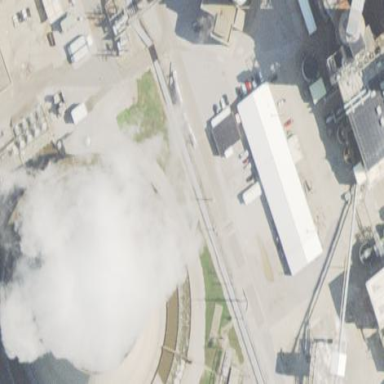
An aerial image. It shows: Industrial building with cooling tower.